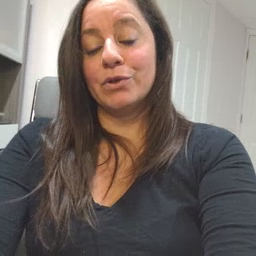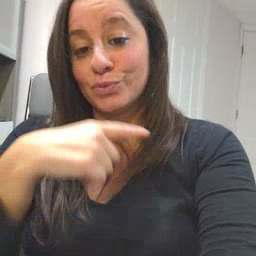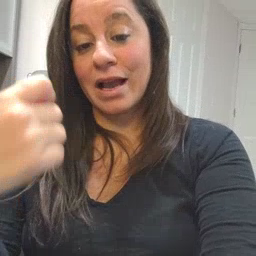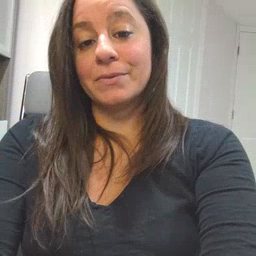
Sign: dry